Question: I have this button image:

I was wondering whether it would be possible to make a simple
'''
<a href="">some words</a>
'''
and style that link to appear as that button?
If it is possible, how do I do that?
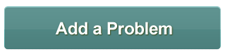
Answer: Using CSS:
'''
.button {
display: block;
width: 115px;
height: 25px;
background: #4E9CAF;
padding: 10px;
text-align: center;
border-radius: 5px;
color: white;
font-weight: bold;
line-height: 25px;
}
'''
'''
<a class="button">Add Problem</a>
'''
<URL>